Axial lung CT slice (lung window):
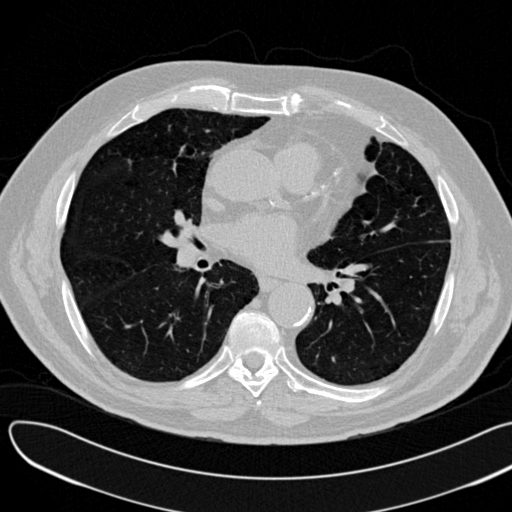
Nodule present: no